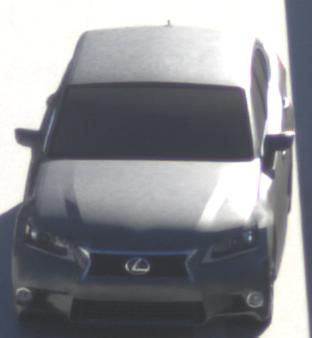
Make: Lexus
Model: GS 250
Detailed model: GS (L10)
Model produced from: 2012/06
Model produced until: 2013/12
Doors: 4
Color: gray
Road condition: dry road
Daytime: morning or afternoon
Contrast: high contrast